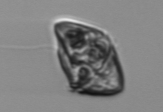
Label: Gyrodinium